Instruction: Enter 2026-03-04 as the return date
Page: home
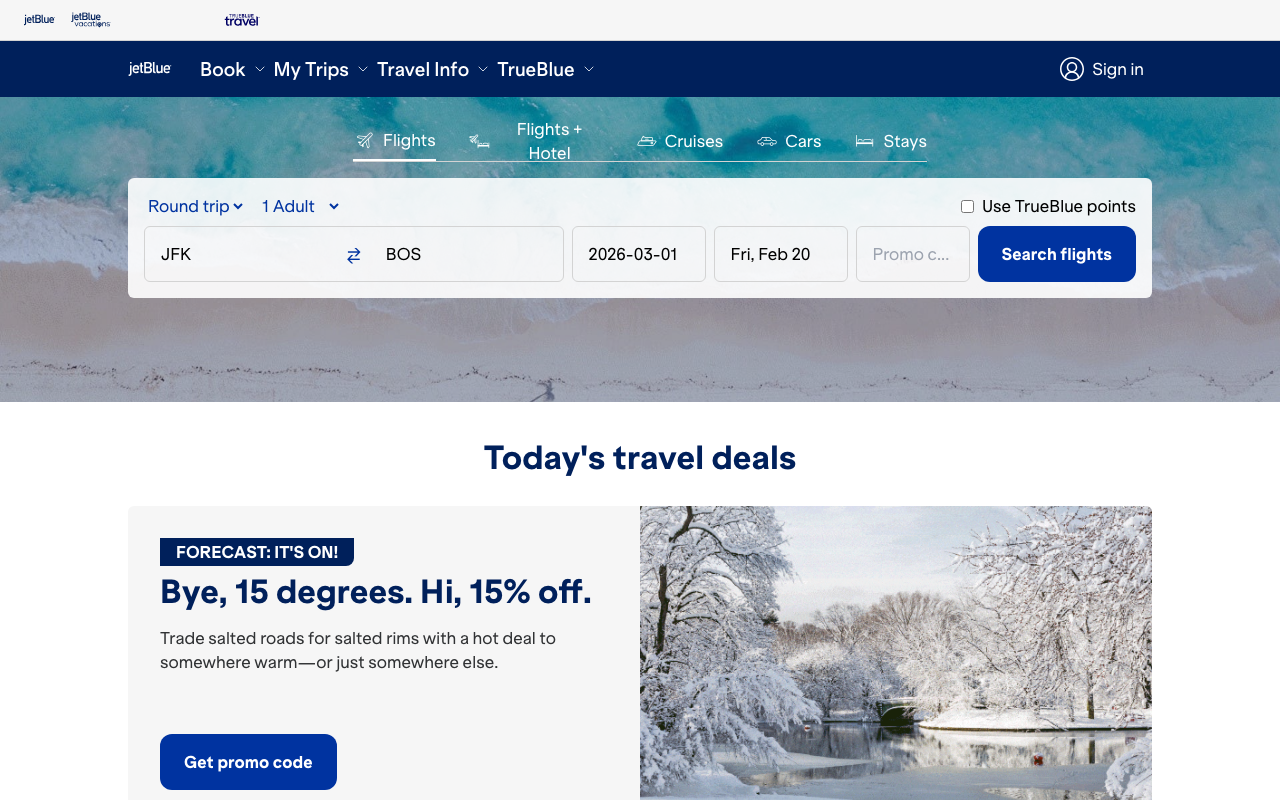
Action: type